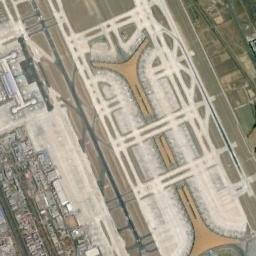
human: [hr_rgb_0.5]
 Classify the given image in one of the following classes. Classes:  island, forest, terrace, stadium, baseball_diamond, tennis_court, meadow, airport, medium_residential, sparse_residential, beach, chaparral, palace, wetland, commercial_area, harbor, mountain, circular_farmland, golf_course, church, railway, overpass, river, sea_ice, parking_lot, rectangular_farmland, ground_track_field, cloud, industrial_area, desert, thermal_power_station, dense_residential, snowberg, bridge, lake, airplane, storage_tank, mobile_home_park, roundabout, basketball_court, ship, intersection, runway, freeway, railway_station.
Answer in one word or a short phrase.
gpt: airport